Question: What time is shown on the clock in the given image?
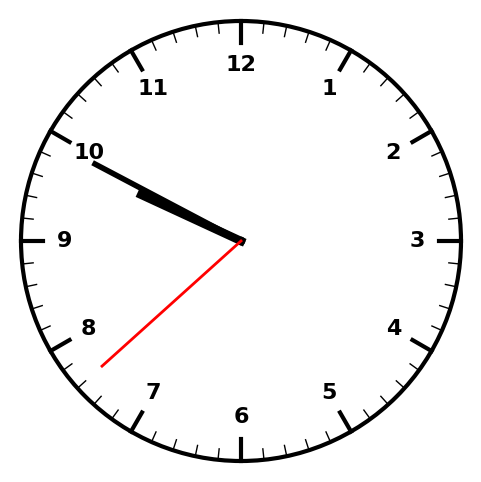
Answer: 09:49:38